Question: I have a table 'dia'

and I have the function:
'''
create table log(
cont int
);
delimiter //
CREATE FUNCTION teste (calendario INT, data_selecionada DATE)
RETURNS INT
BEGIN
DECLARE corrente INT DEFAULT 0;
DECLARE data_inicio DATE DEFAULT NULL;
DECLARE inicio INT DEFAULT 0;
DECLARE maior_corrente INT DEFAULT 0;
DECLARE existe_mais_linhas INT DEFAULT 0;
DECLARE dia_atual DATE;
DECLARE dia_anterior DATE DEFAULT NULL;
DECLARE semana_atual INT DEFAULT -1;
DECLARE semana_anterior INT DEFAULT -1;
DECLARE total_vidas INT DEFAULT 0;
DECLARE vidas INT DEFAULT 0;
DECLARE meuCursor CURSOR FOR SELECT data, YEARWEEK(data), inicio_corrente FROM dia WHERE data >= data_selecionada and tem_corrente = 1 and calendario_id = calendario order by data asc;
DECLARE CONTINUE HANDLER FOR NOT FOUND SET existe_mais_linhas=1;
SELECT data into data_inicio FROM dia WHERE tem_corrente = 1 and inicio_corrente = 1 and data < data_selecionada order by data desc limit 1;
OPEN meuCursor;
meuLoop: LOOP
FETCH meuCursor INTO dia_atual, semana_atual, inicio;
insert into log (cont) values (1);
IF existe_mais_linhas = 1 THEN
LEAVE meuLoop;
END IF;
END LOOP meuLoop;
CLOSE meuCursor;
RETURN 0;
END//
delimiter ;
'''
when I call the function:
'''
SELECT teste( 1, '2014-01-26' )
'''
the table log contains only one row... it's wrong, because the cursor have to visit all the nine rows... but, if i delete the line:
'''
SELECT data into data_inicio FROM dia WHERE tem_corrente = 1 and inicio_corrente = 1 and data < data_selecionada order by data desc limit 1;"
'''
(The line is irrelevant, I think). But now, When I call the same function, the table log contains nine rows... how that line influences the loop??
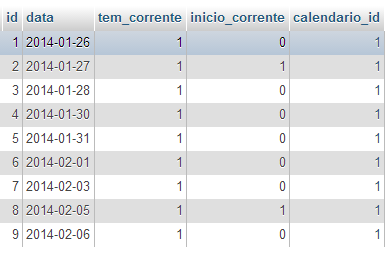
Answer: The first query returned NO data.. so the variable is already SET and the program flow continued.. and since you refer it inside a loop before unsetting it.. instead of checking on no data for a cursor as you expected.!!
'''
SELECT data into data_inicio FROM dia WHERE tem_corrente = 1 and inicio_corrente = 1 and data < data_selecionada order by data desc limit 1;
IF existe_mais_linhas = 1 THEN
SET existe_mais_linhas = 0;-- unset it using SET..
END IF;
OPEN meuCursor;
meuLoop: LOOP
FETCH meuCursor INTO dia_atual, semana_atual, inicio;
IF existe_mais_linhas = 1 THEN
LEAVE meuLoop;
END IF;
-- Move the insert after checking it!
insert into log (cont) values (1);
END LOOP meuLoop;
'''